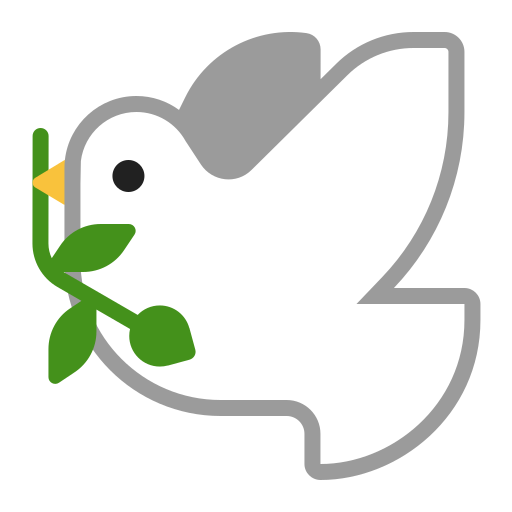
dove flat